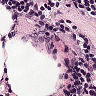
Metastatic tissue present: no